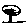
Label: tree